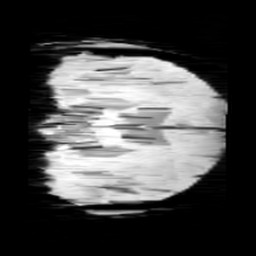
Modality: minIP
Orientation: coronal
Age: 12
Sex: male
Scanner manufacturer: siemens
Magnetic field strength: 3 T
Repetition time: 0.027 s
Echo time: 0.02 s